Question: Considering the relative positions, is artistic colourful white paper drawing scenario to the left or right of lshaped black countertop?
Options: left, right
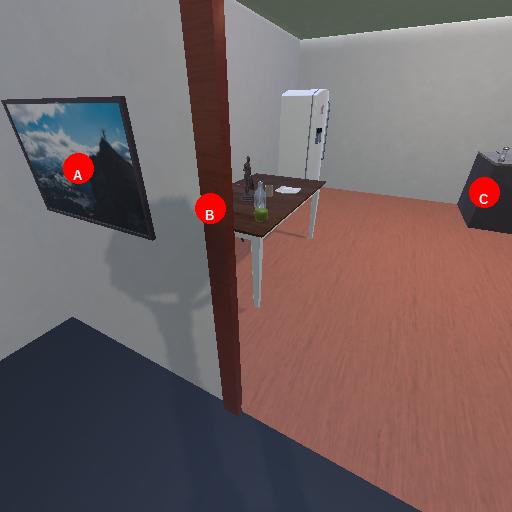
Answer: left